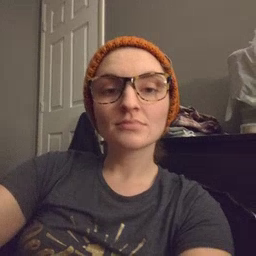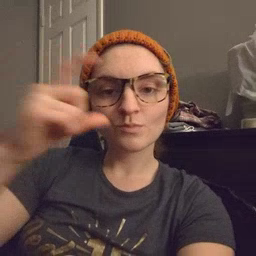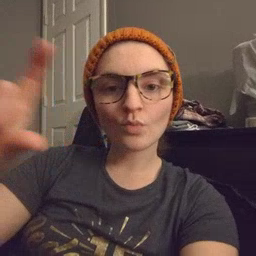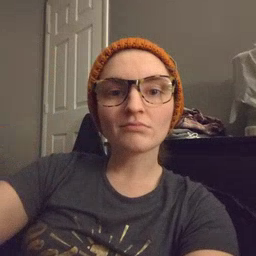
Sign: moon